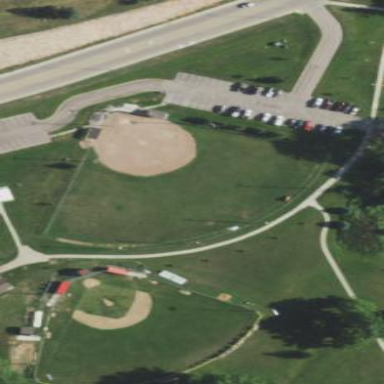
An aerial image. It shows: Softball pitch for leisure land activities.